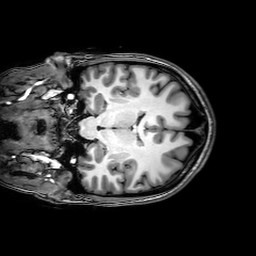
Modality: T1w
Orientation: coronal
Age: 22
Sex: female
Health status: healthy
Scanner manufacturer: philips
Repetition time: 0.008241 s
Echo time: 0.00377 s